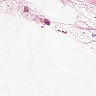
Metastatic tissue present: no